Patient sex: M
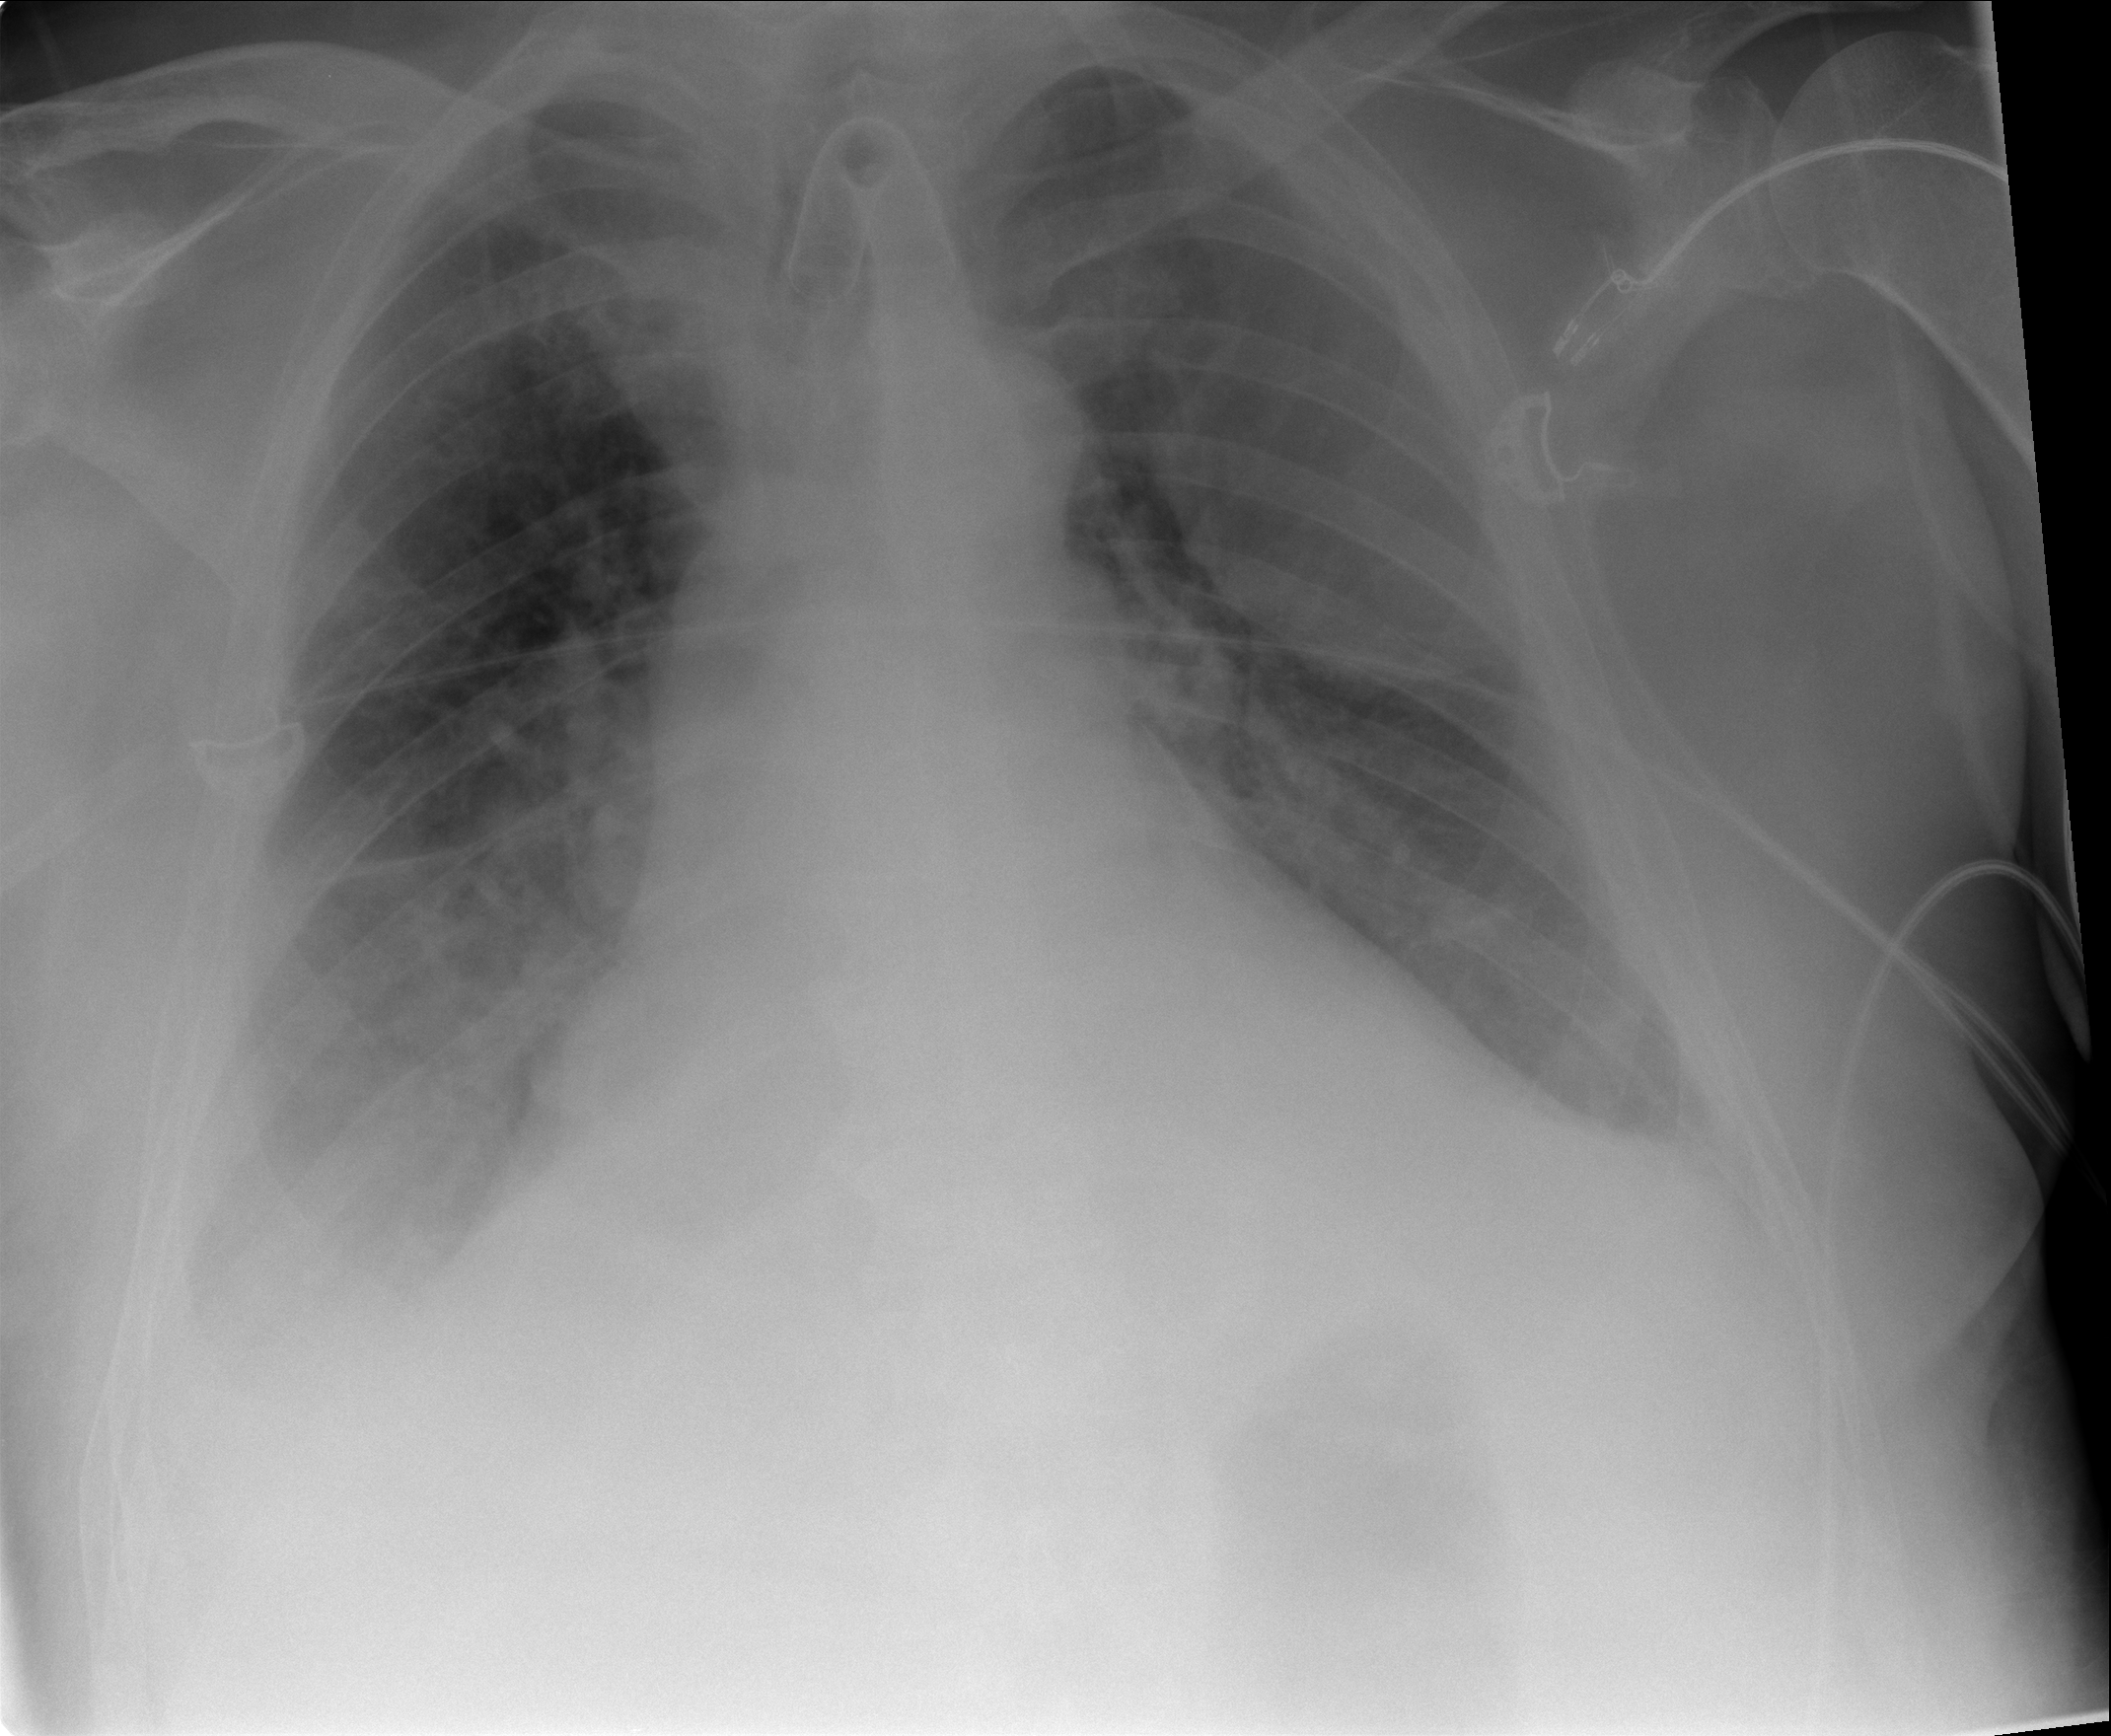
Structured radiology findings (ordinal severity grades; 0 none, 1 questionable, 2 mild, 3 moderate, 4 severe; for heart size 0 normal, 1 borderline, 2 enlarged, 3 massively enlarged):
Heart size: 2
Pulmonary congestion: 3
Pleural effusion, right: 2
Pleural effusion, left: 2
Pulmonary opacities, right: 2
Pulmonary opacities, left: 2
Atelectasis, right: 2
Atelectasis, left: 2